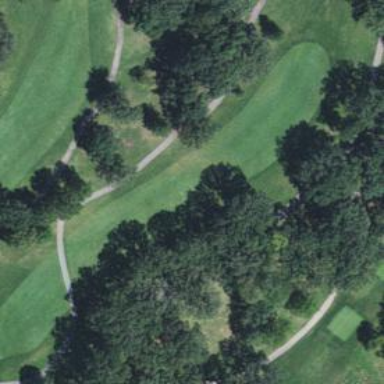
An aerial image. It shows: Golf hole.